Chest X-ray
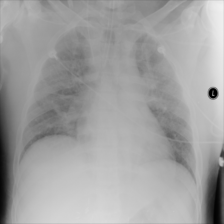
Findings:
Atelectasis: negative
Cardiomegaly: negative
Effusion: negative
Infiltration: positive
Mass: negative
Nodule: negative
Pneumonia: negative
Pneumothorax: negative
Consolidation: negative
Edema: positive
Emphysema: negative
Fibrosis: negative
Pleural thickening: negative
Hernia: negative